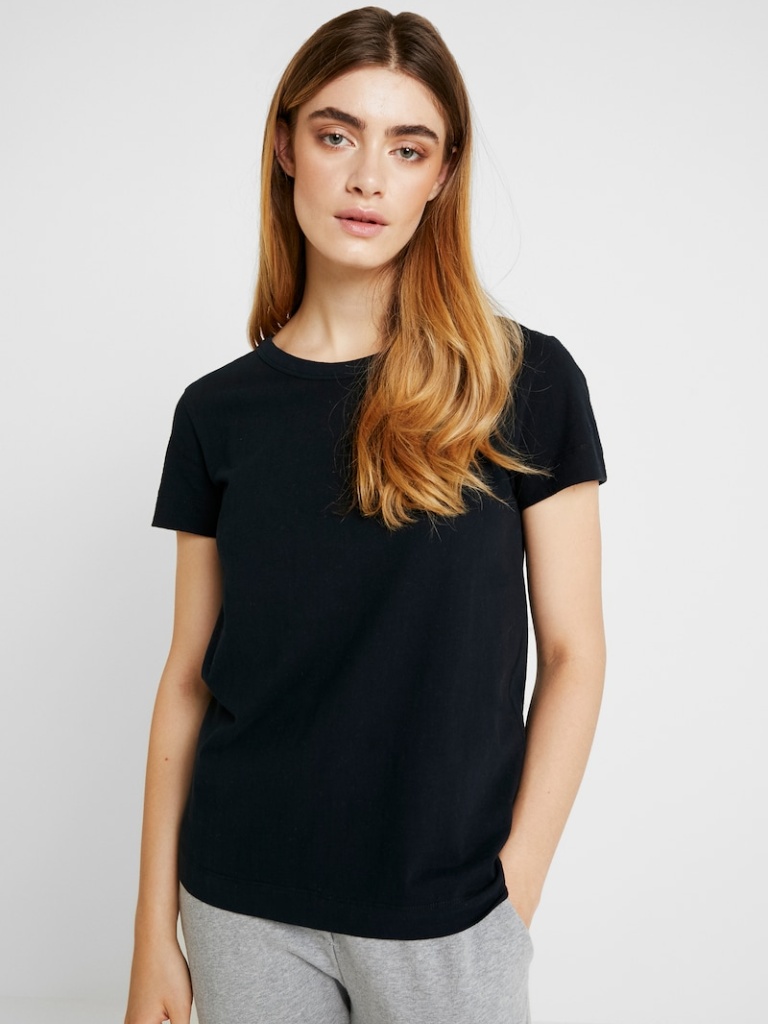
cotton relaxed short sleeve hip length Untucked crew t-shirt